Question: I have a program that displays some message on a label (using QtDesigner):
'''
from PyQt5 import uic
from PyQt5.QtWidgets import QApplication, QWidget, QMainWindow
class MyWidget(QMainWindow):
def __init__(self):
super().__init__()
uic.loadUi('main1.ui', self)
self.run()
def run(self):
self.label.setText('Message')
app = QApplication(sys.argv)
ex = MyWidget()
ex.show()
sys.exit(app.exec_())
'''
This message displays in the selected font in the QtDesigner, StyleSheet of my label:

The question is: What can I do to make this font be randomly selected? Is it possible? (Perfect case: every time i run my program it shows my message in some randomly selected font)
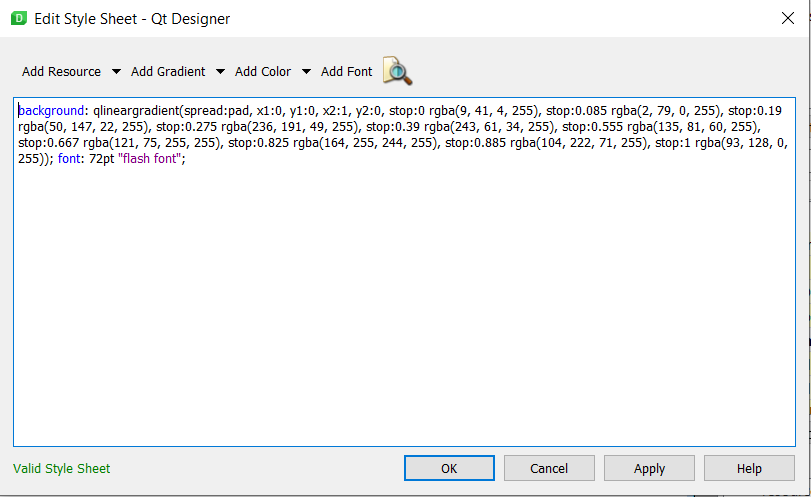
Answer: You can obtain all the available families through the <URL> and set it in the QLabel:
'''
import random
import sys
from PyQt5 import uic
from PyQt5.QtGui import QFont, QFontDatabase
from PyQt5.QtWidgets import QApplication, QWidget, QMainWindow
class MyWidget(QMainWindow):
def __init__(self):
super().__init__()
uic.loadUi("main1.ui", self)
db = QFontDatabase()
family = random.choice(db.families())
print(family)
font = db.font(family, "", 72)
# also random style:
# style = random.choice(db.styles(family))
# font = db.font(family, style, 72)
self.label.setFont(font)
self.run()
def run(self):
self.label.setText("Message")
if __name__ == "__main__":
app = QApplication(sys.argv)
ex = MyWidget()
ex.show()
sys.exit(app.exec_())
'''